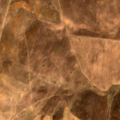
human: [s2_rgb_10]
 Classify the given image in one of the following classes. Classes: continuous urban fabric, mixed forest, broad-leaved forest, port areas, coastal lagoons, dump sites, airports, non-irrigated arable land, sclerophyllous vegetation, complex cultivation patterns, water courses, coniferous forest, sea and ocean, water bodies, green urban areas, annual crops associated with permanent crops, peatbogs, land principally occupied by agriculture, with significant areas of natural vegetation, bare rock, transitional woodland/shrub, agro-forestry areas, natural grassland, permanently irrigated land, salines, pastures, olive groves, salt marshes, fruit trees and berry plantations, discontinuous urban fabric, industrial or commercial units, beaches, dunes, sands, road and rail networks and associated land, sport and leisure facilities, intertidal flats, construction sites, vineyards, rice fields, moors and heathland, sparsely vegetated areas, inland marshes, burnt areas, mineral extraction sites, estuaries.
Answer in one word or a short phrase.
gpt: non-irrigated arable land